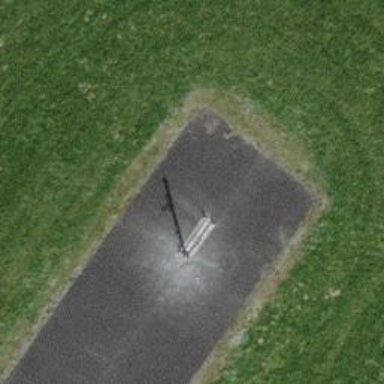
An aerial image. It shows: Communication mast tower.